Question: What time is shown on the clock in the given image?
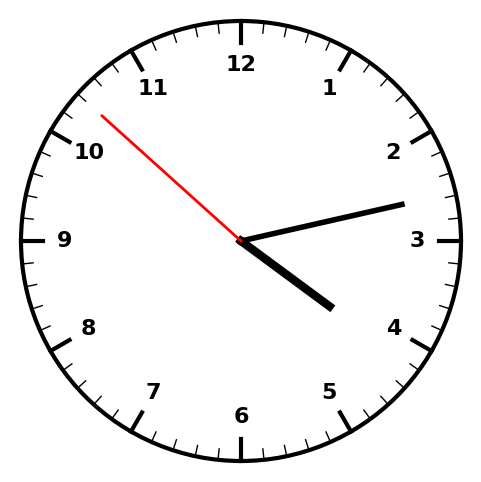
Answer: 04:12:52